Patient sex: M
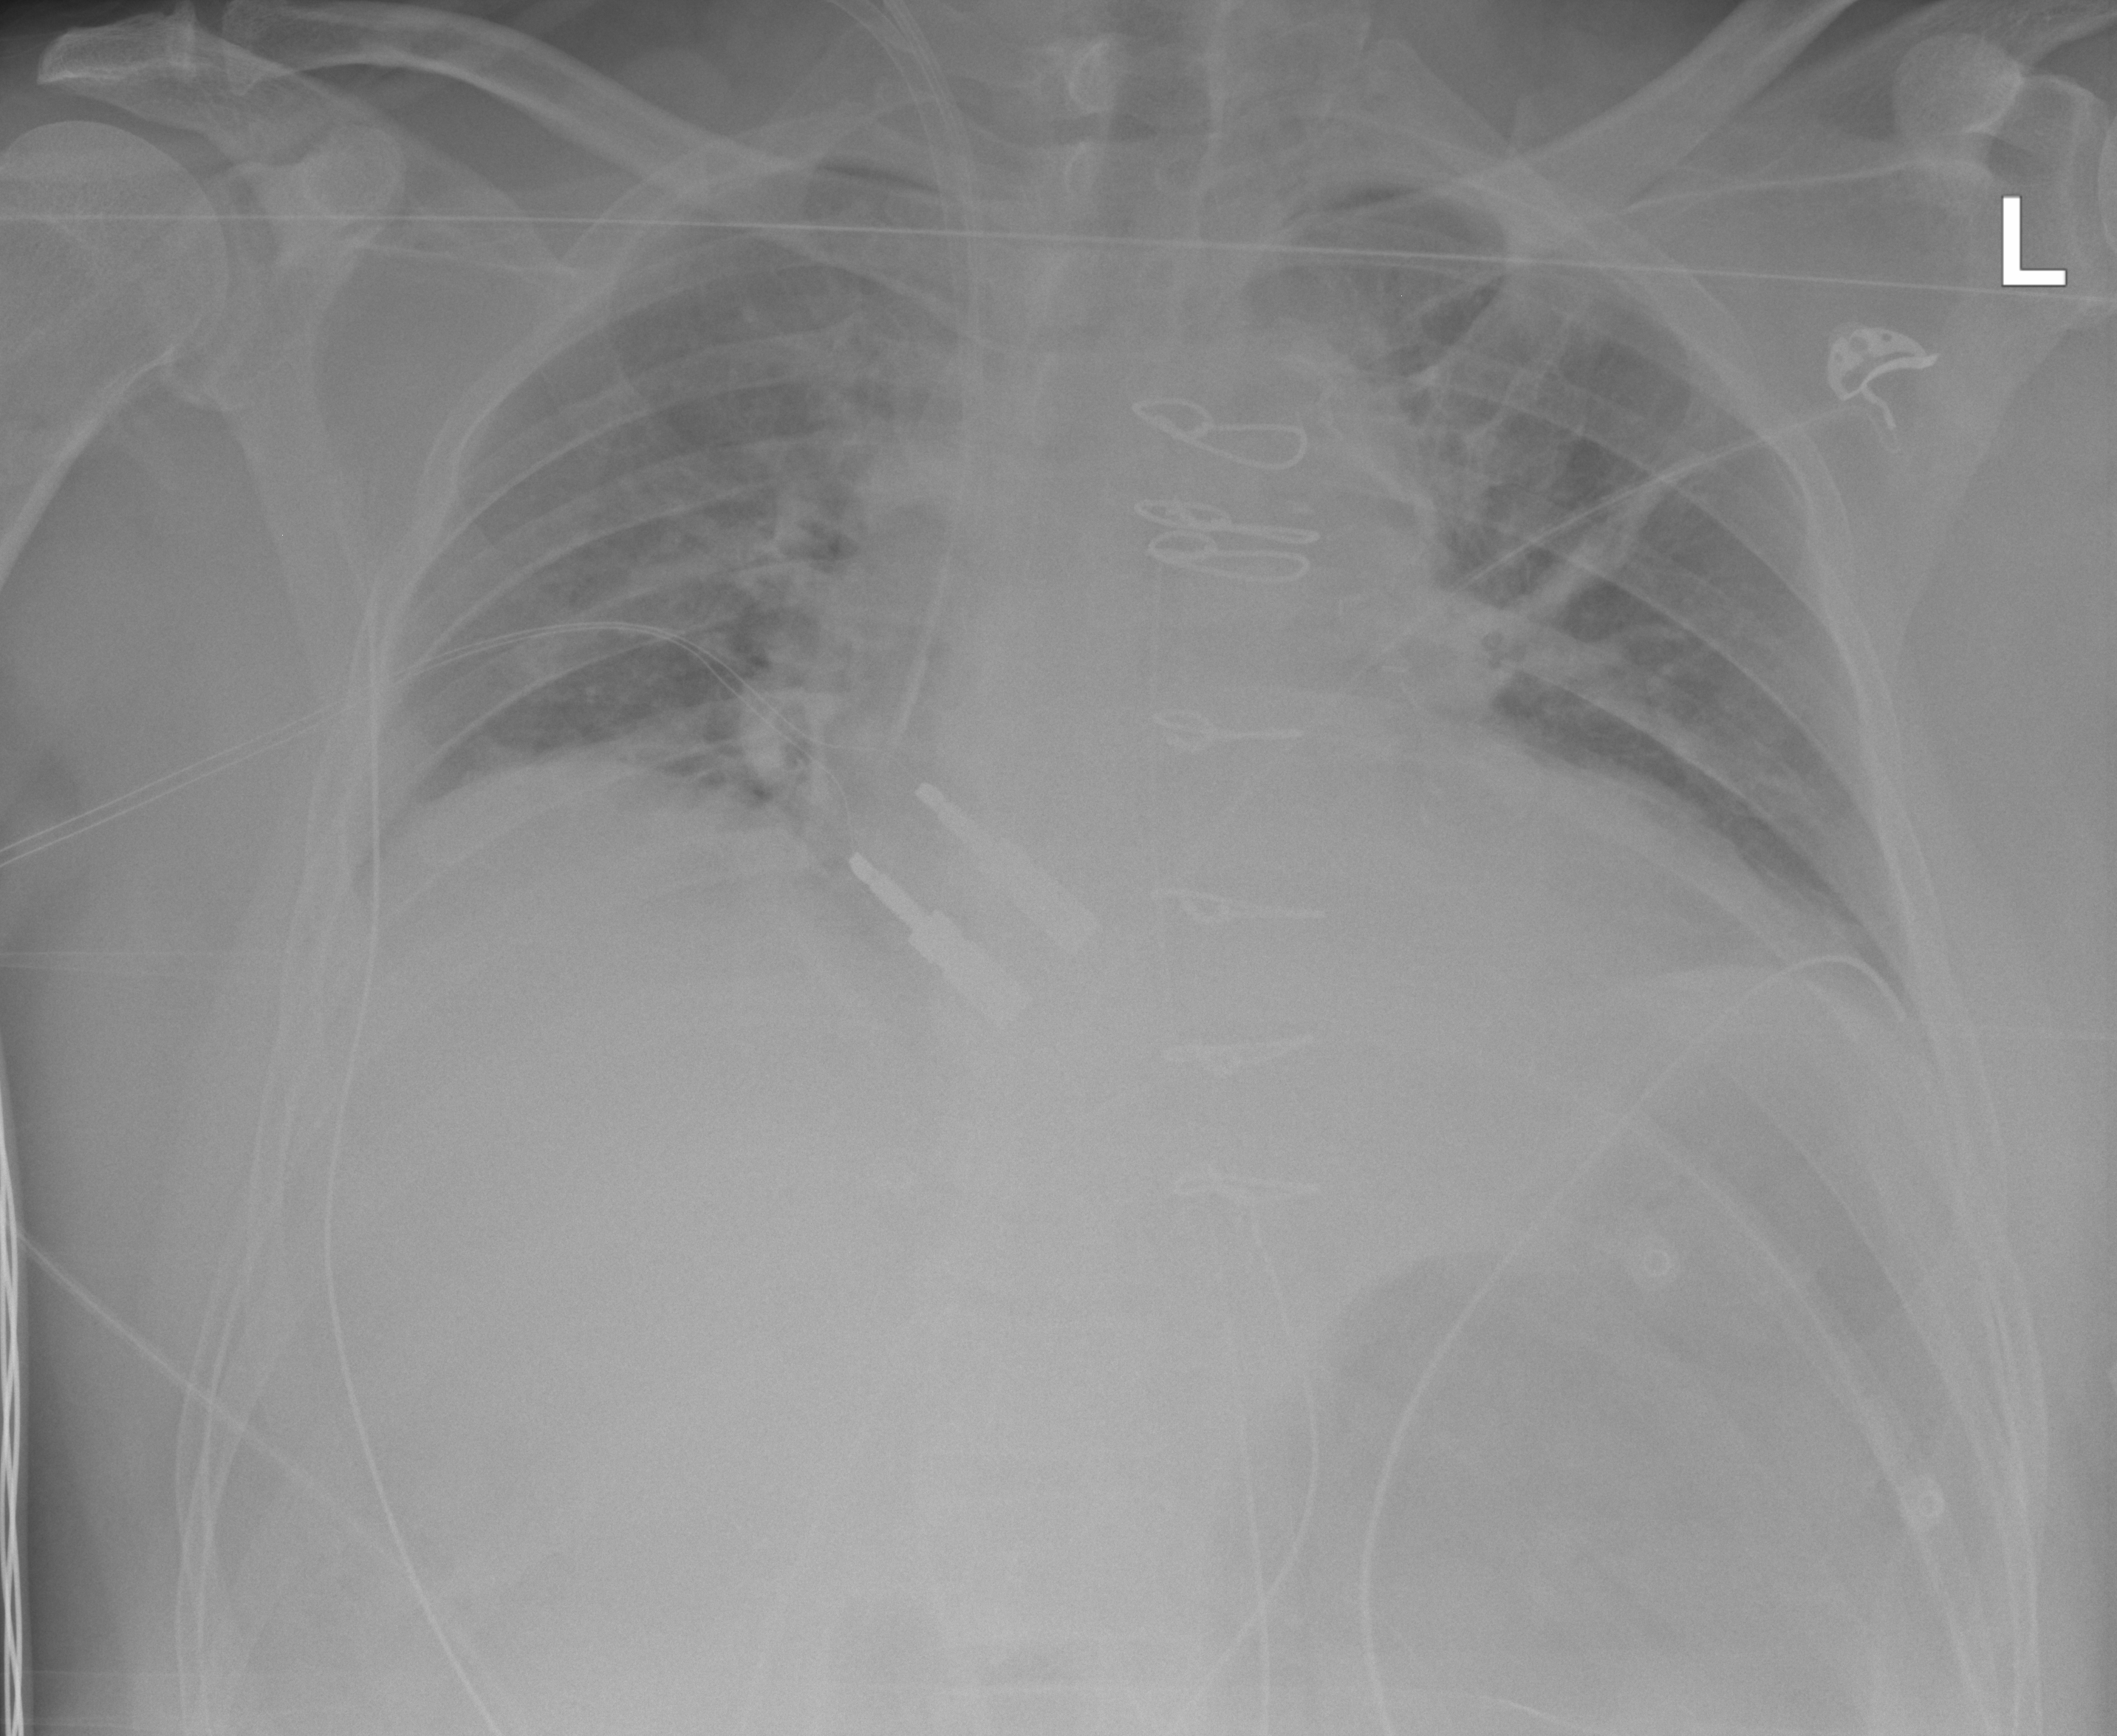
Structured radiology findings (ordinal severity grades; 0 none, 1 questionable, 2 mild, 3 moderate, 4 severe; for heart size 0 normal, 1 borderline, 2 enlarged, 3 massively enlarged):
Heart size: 2
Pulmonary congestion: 0
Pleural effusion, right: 1
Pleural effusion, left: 1
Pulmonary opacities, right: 0
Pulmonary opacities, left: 0
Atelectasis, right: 2
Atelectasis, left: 3